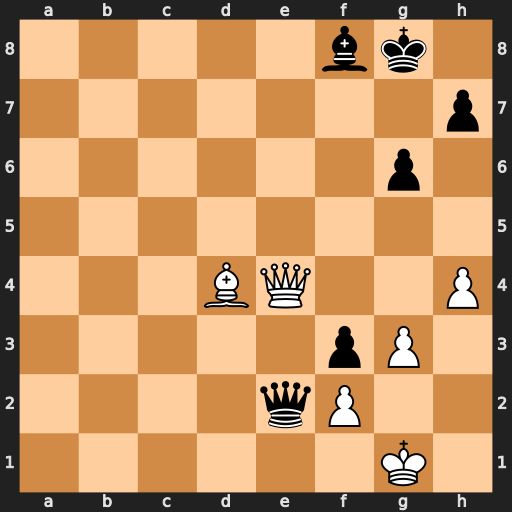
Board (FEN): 5bk1/7p/6p1/8/3BQ2P/5pP1/4qP2/6K1
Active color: w
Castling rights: -
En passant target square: -
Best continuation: Qd5+ Qe6 Qxe6#